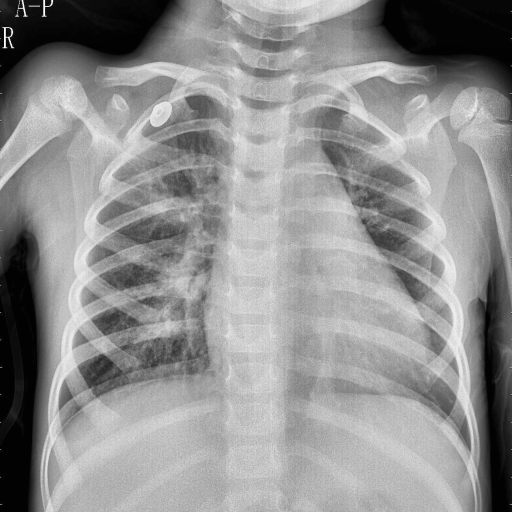
Finding: PNEUMONIA